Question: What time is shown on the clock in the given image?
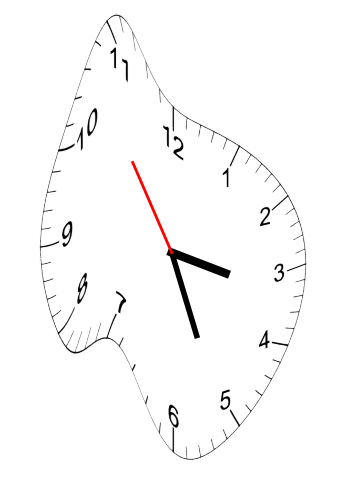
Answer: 03:25:54